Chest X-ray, PA view. Patient: 73 years old, sex M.
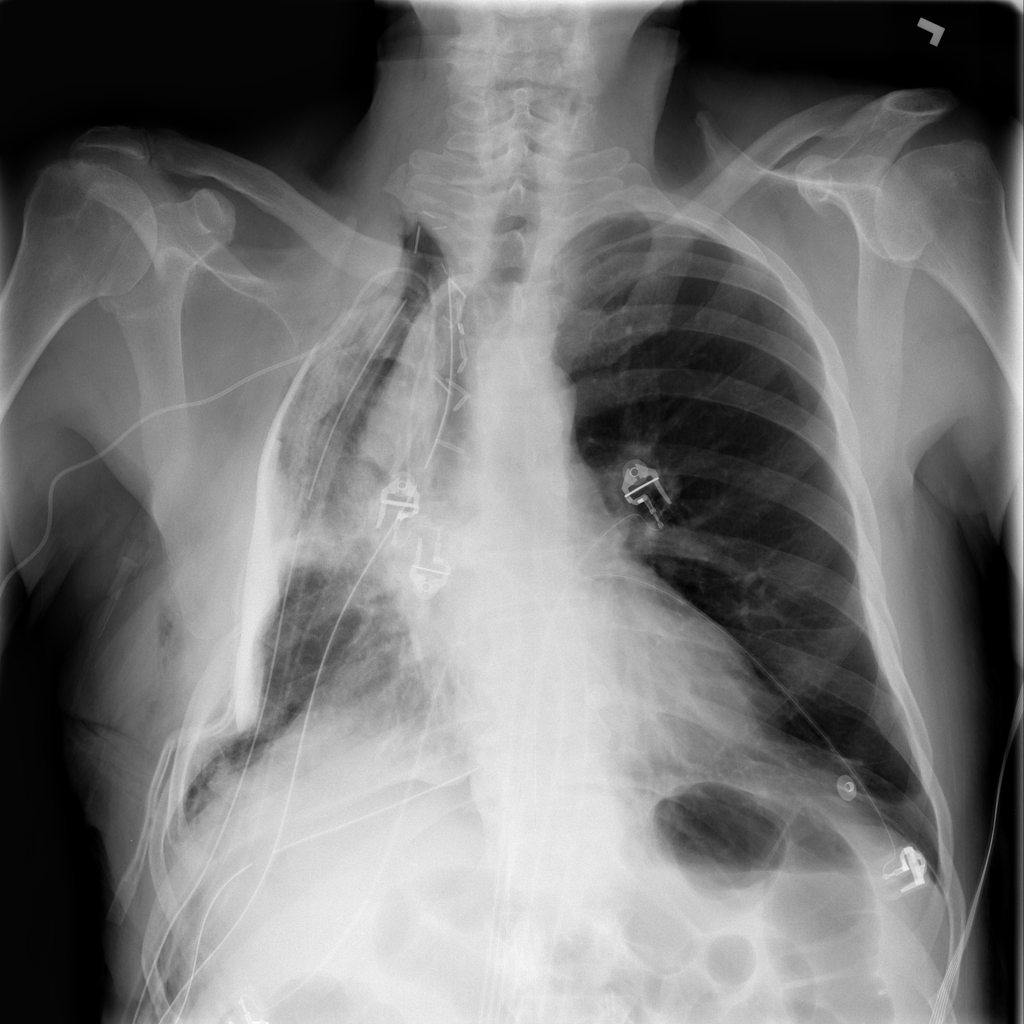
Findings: No Finding